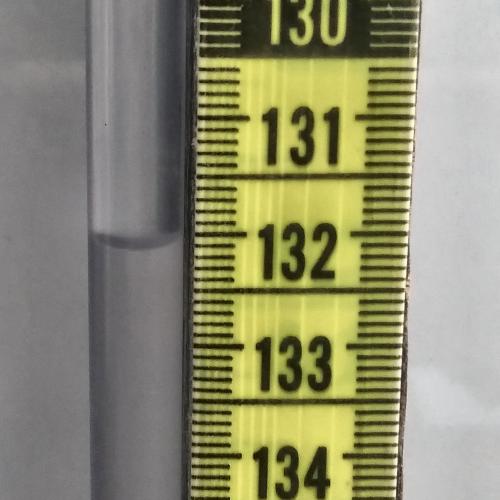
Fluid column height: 132.1 cm